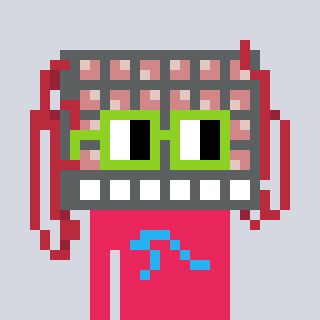
a pixel art character with square light green glasses, a turing-shaped head and a redpinkish-colored body on a cool background